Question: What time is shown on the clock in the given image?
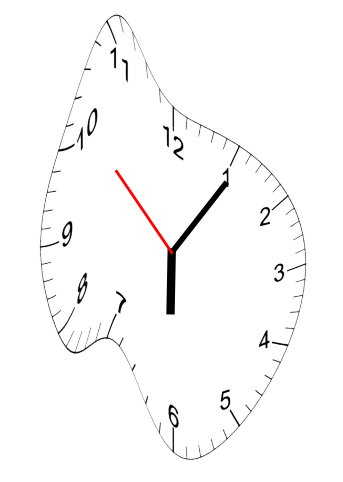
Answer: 06:05:52